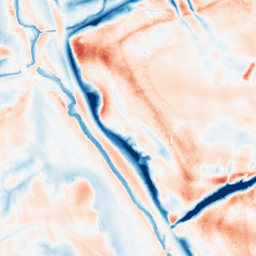
Category: trend_removal
Decomposition family: local_polynomial
Decomposition parameters: window_size: 31
degree: 1
Upsampling method: regularized
Upsampling parameters: scale: 4
lambda_reg: 0.01
Upsampling scale: 4